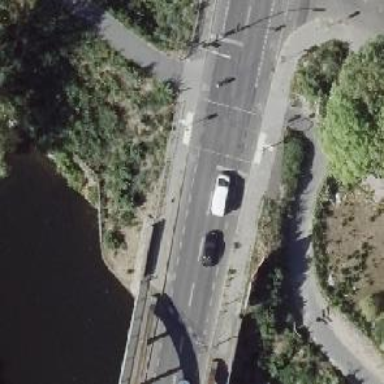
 and the cycle lane also has asphalt surface."